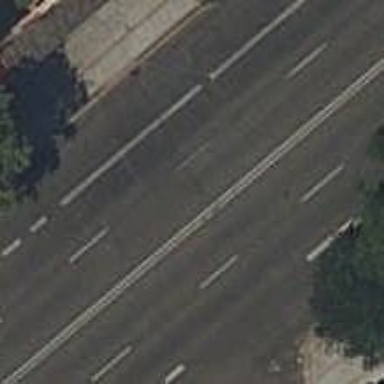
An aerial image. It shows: Primary highway with asphalt surface. There are sidewalks on both sides of the road.